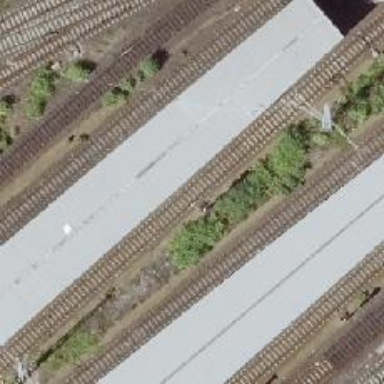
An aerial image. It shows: Railway signal.